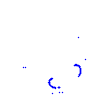
Particle: kaon